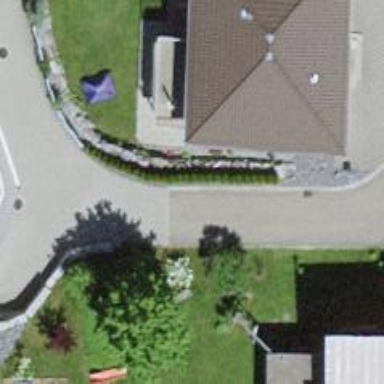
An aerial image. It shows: Hedge acting as barrier.